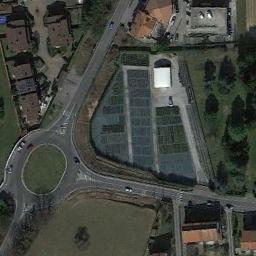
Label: roundabout